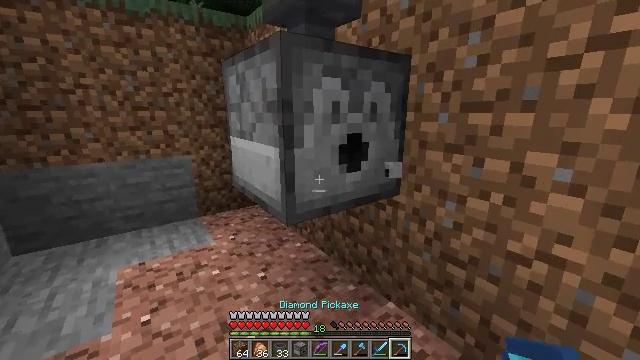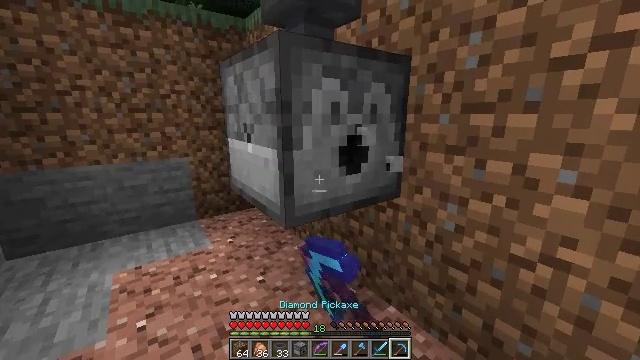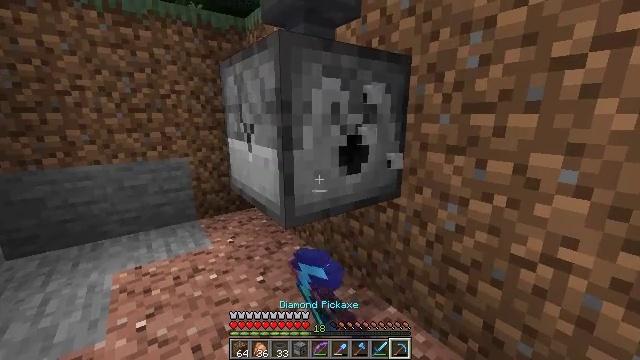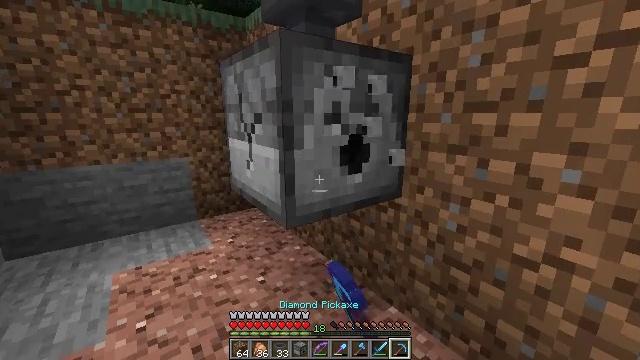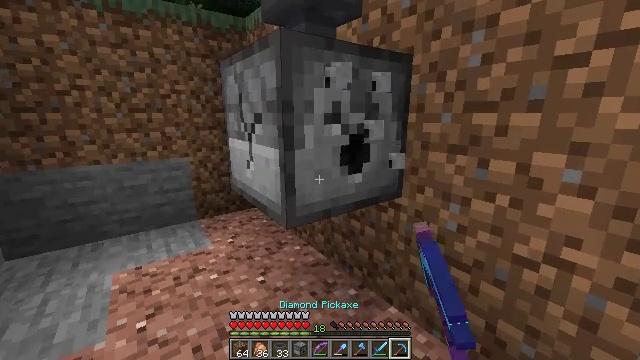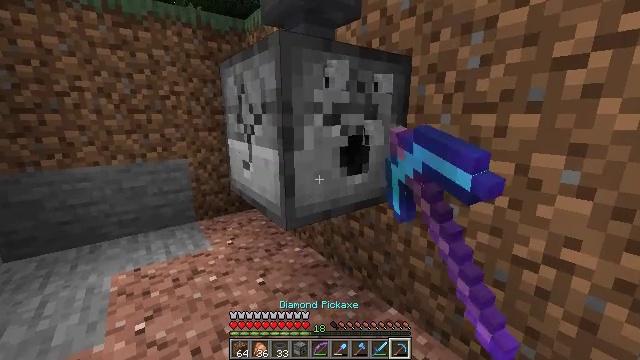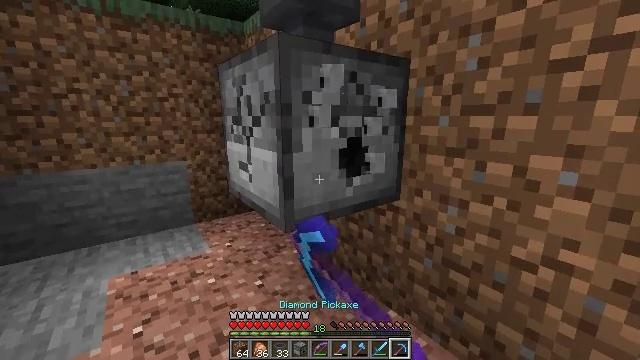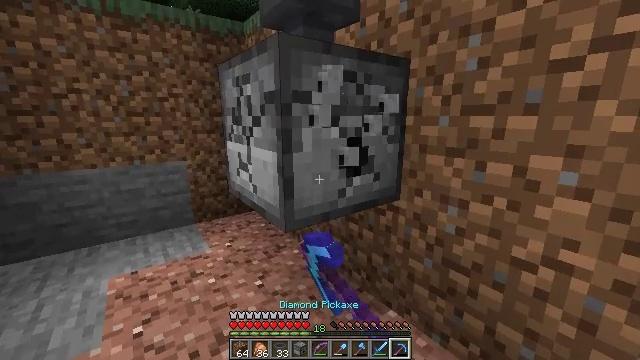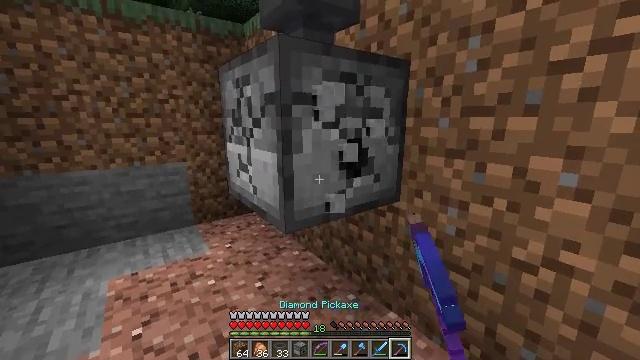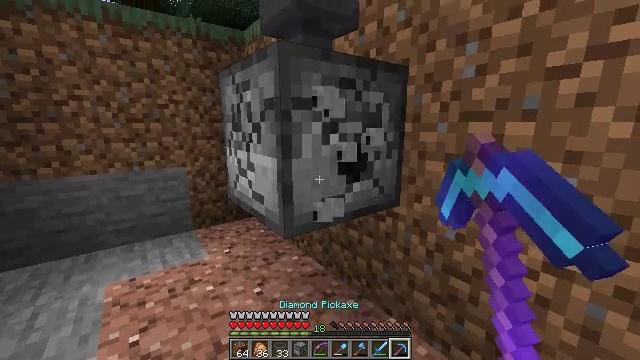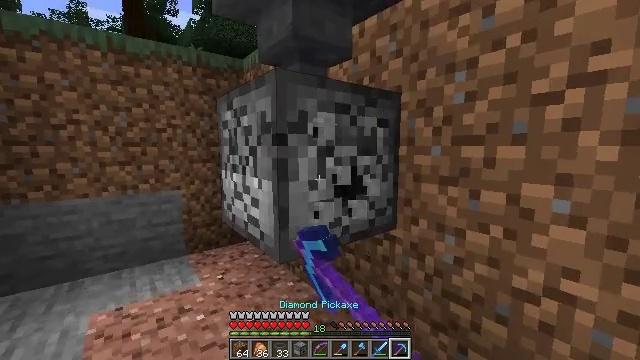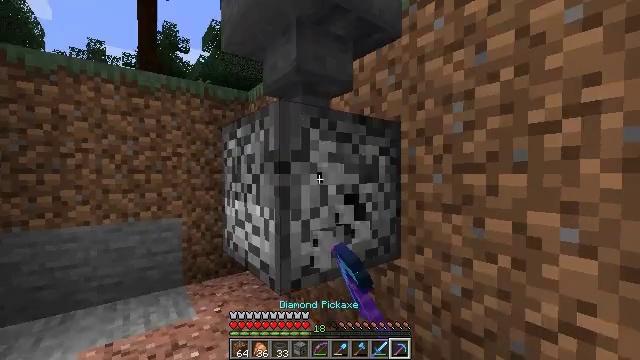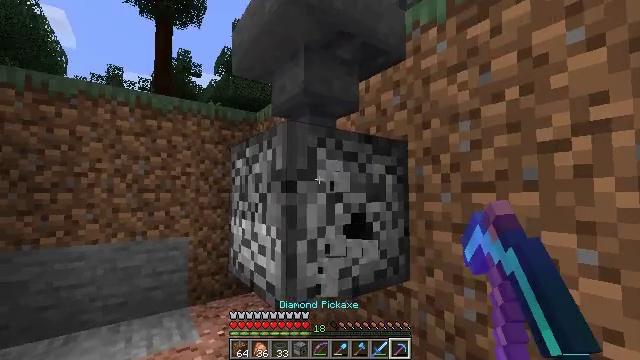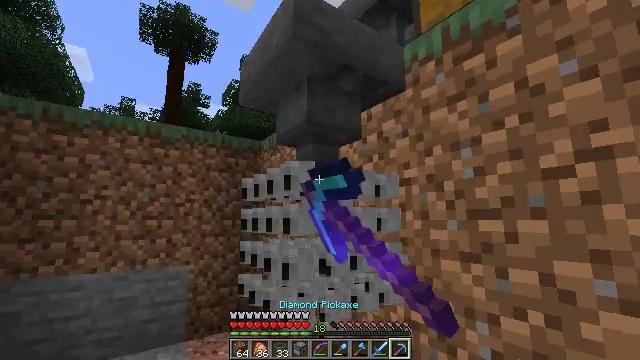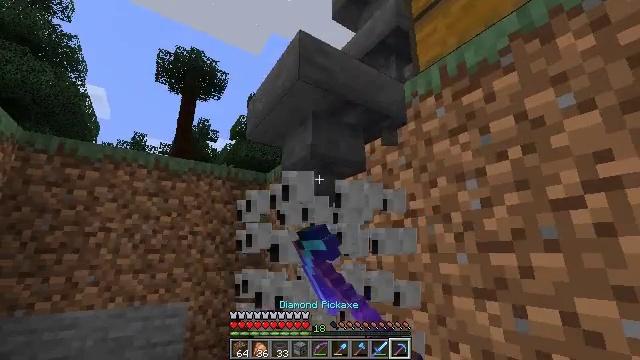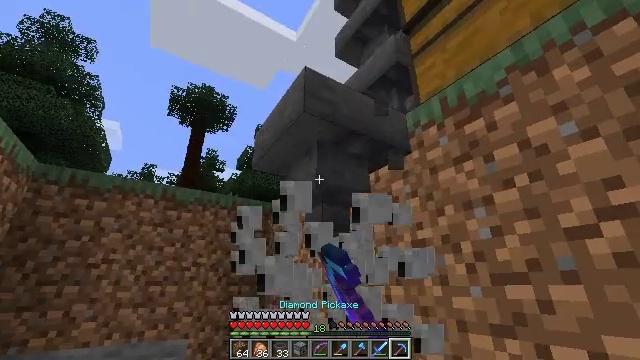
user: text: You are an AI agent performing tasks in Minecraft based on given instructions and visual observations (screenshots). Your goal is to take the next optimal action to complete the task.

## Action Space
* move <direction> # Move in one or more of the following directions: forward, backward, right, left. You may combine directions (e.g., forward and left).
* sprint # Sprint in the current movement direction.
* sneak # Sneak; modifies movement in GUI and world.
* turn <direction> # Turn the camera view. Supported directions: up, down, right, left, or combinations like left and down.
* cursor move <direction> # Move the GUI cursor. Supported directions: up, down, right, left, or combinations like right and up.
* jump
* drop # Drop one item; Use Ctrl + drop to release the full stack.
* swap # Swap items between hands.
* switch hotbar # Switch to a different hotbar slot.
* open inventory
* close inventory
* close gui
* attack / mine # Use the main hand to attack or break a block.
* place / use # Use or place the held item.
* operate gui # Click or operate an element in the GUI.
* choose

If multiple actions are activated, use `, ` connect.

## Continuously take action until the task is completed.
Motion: motion action
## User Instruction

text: Break the dispenser to pick it up.
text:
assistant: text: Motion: attack / mine
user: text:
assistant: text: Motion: attack / mine
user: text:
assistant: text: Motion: attack / mine
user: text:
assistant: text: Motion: attack / mine
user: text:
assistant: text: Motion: attack / mine
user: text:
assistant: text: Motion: attack / mine
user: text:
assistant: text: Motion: attack / mine
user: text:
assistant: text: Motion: attack / mine
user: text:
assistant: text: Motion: turn up, attack / mine
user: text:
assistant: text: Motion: turn up, attack / mine
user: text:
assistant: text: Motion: turn up, attack / mine
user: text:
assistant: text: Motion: turn left and up, attack / mine
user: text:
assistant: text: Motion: turn up, attack / mine
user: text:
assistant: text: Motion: turn left and up, attack / mine
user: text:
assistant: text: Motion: turn left and up, attack / mine
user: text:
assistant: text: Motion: turn up, attack / mine
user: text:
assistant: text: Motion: attack / mine
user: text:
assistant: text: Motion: attack / mine